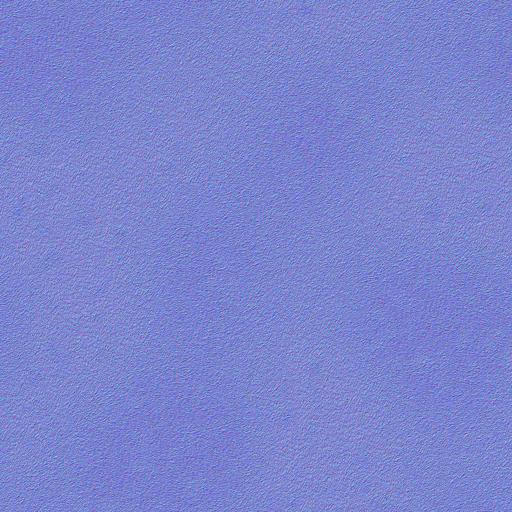
beige carpet pattern square